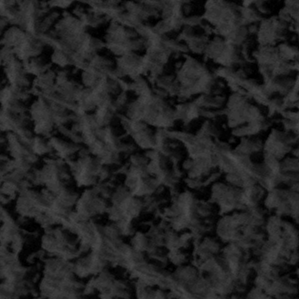
Label: frost